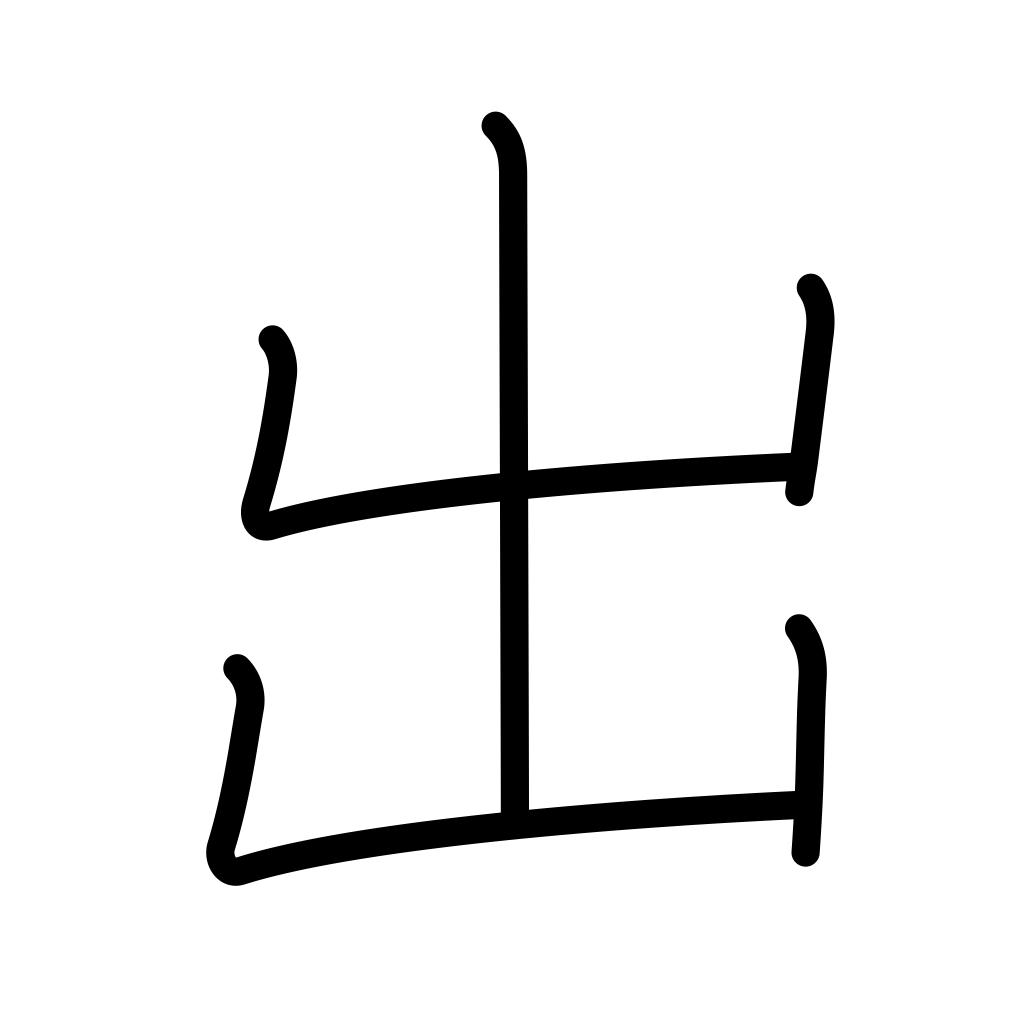
Meaning: exit, leave, go out, come out, put out, protrude